Question:
Hello, I got this question, but got wrong on its answer that was about analyzing runtime of function.
From my perspective, outer while loop runs for n^2 times. Specifically it starts from 1 to n^2, thus, runtime is "n^2 - 1", then we call it just O(n^2) for simplicity.
And inner for loop runs for logn (base 2) times because division by 2.
Since it is nested loop, we have to multiply those 2 runtimes.
So whole runtime become O(n^2 * logn), however, my answer is wrong according to answer.
Can you explain the reason why answer is not O(n^2 * logn) but O(n^2)?
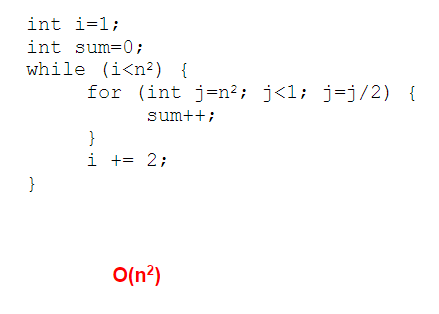
Answer: The inner loop is never executed because 'n2<1' is false, hence the 'while' loop is executed '(n2-1)/2' times.